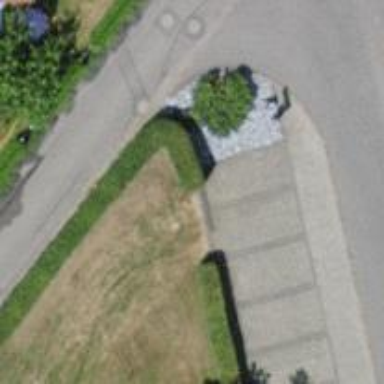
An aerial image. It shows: Hedge acting as barrier.